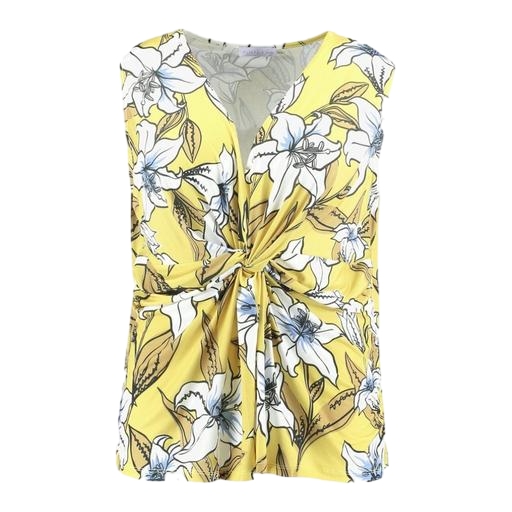
yellow floral-print top, yellow tie front top, yellow floral strappy v-neck top, white background